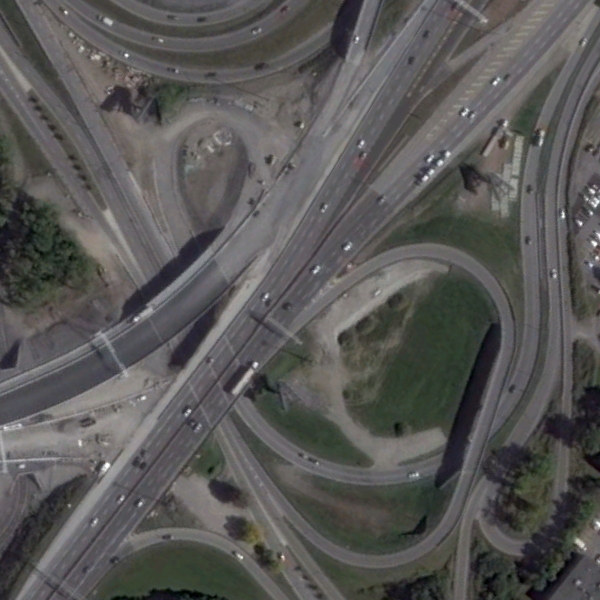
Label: Viaduct